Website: crate-barrel
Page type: orders-overview
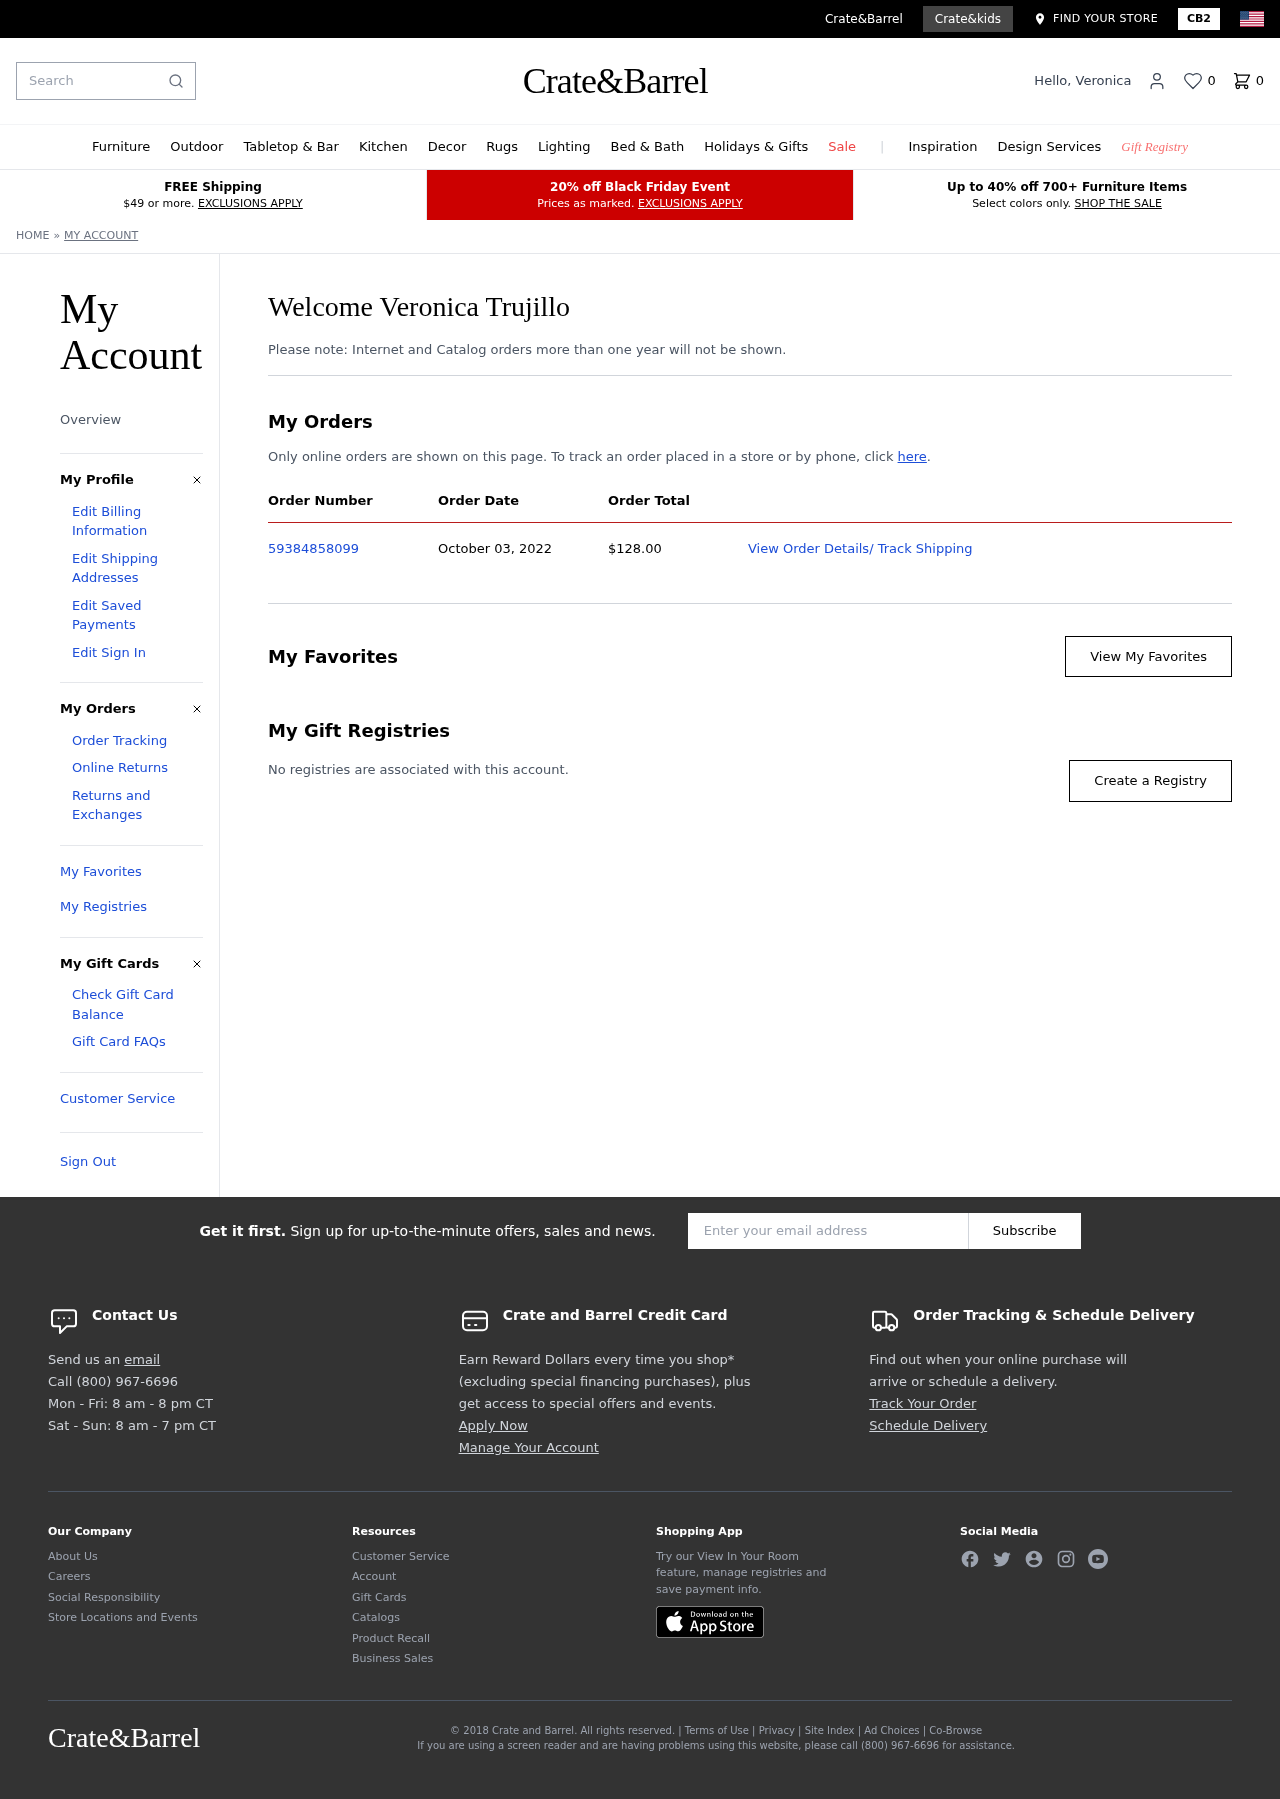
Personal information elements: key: PII_FIRSTNAME
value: Veronica
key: PII_FULLNAME
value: Veronica Trujillo
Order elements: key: ORDER_NUM_ITEMS
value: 0
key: ORDER_ID
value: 59384858099
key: ORDER_DATE
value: October 03, 2022
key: ORDER_TOTAL
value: $128.00
Search elements: key: HEADER_SEARCH
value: Search
Other elements: key: FAVORITES_COUNT
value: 0